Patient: sex M, age 72
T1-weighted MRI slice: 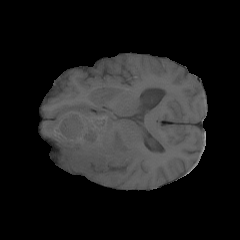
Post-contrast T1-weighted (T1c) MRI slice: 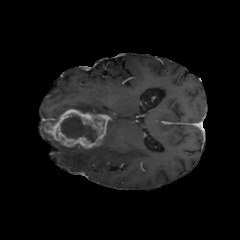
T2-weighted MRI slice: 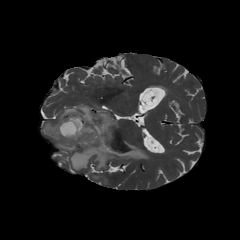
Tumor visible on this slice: yes
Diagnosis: Glioblastoma, IDH-wildtype
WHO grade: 4